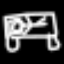
Label: bed